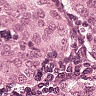
Metastatic tissue present: yes